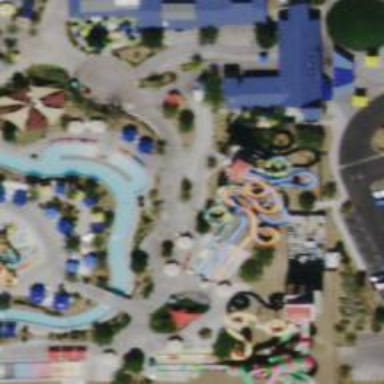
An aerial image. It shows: Water slide attraction.